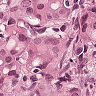
Metastatic tissue present: yes